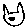
Label: cat